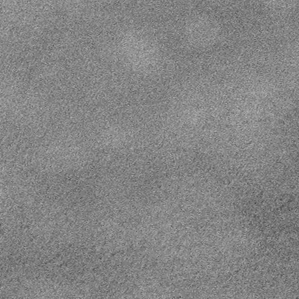
Label: frost